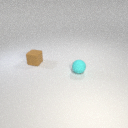
small cyan rubber sphere to the right of small brown rubber cube